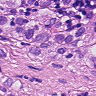
Metastatic tissue present: yes